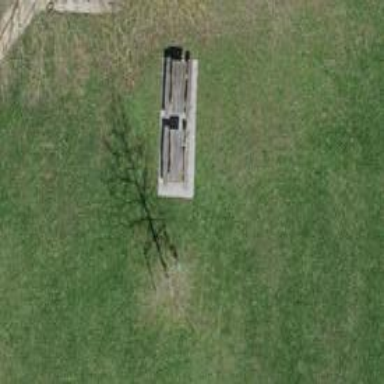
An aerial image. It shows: Picnic table located in leisure land area.